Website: walmart
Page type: customer-info-address
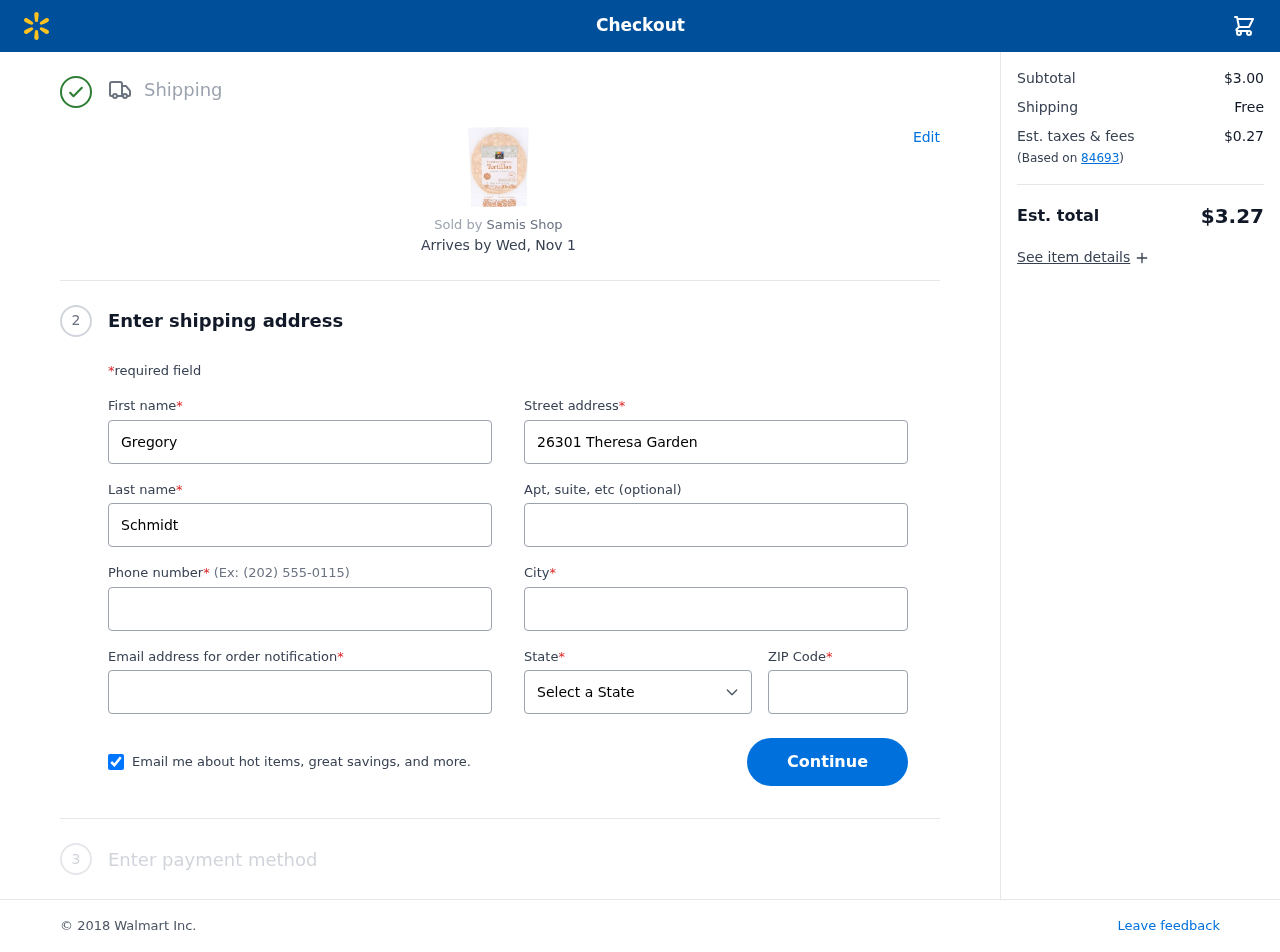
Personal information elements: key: PII_CITY
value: Lucasland
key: PII_EMAIL
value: gregory.schmidt@gmail.com
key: PII_FIRSTNAME
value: Gregory
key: PII_LASTNAME
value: Schmidt
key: PII_PHONE
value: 7685499160
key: PII_POSTCODE
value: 84693
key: PII_STATE
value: Ohio
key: PII_STREET
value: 26301 Theresa Garden
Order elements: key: ORDER_DELIVERY_DATE
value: Wed, Nov 1
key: ORDER_SUBTOTAL
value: $3.00
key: ORDER_SHIPPING_COST
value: Free
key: ORDER_TAX
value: $0.27
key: ORDER_TOTAL
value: $3.27